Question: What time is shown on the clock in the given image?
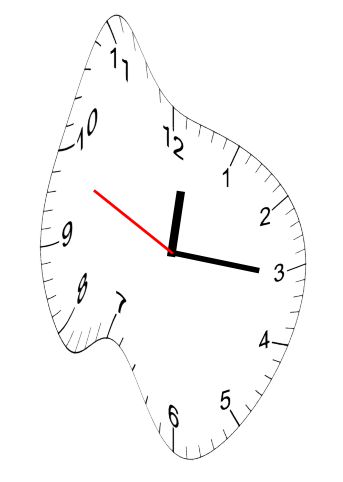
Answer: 12:15:49